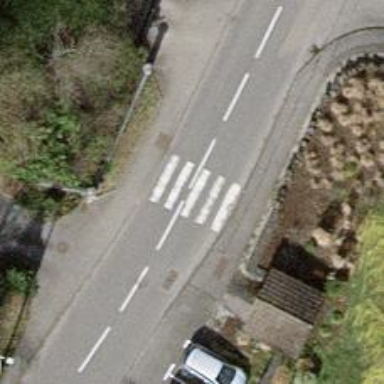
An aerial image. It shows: Uncontrolled zebra crossing on the road.